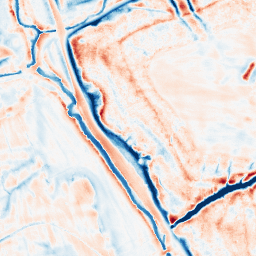
Category: edge_preserving
Decomposition family: bilateral
Decomposition parameters: d: 21
sigma_color: 100
sigma_space: 100
Upsampling method: lanczos
Upsampling parameters: scale: 8
Upsampling scale: 8